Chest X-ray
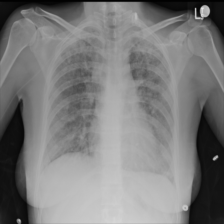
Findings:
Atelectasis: negative
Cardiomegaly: negative
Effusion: negative
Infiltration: negative
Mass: negative
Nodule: negative
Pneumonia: negative
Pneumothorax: negative
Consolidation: negative
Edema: negative
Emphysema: negative
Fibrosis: negative
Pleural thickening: negative
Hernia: negative